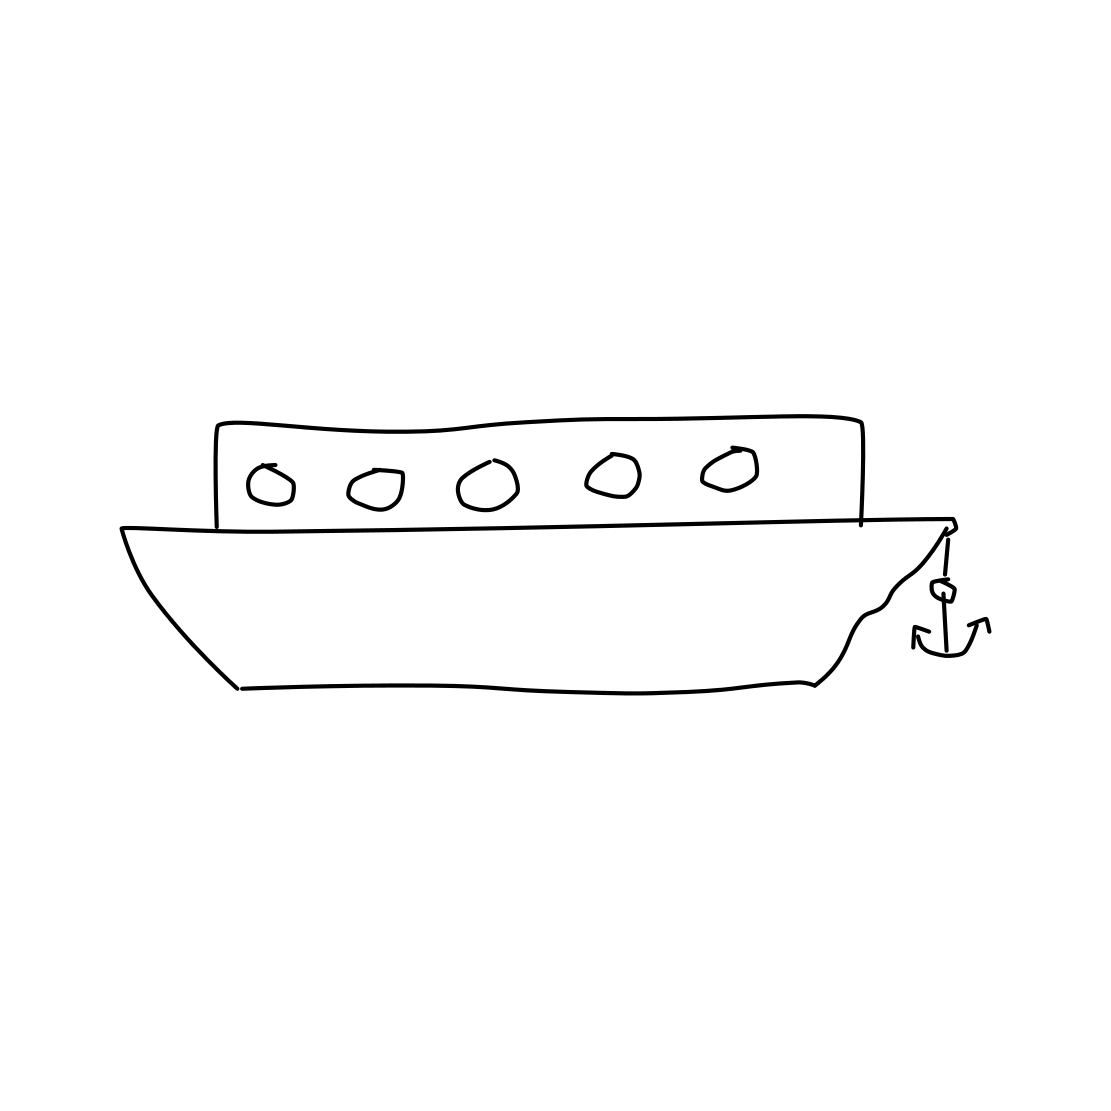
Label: ship